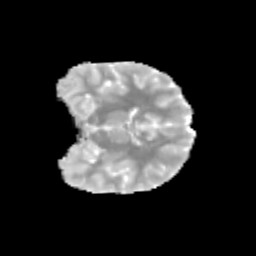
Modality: MD
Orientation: coronal
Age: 10
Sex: male
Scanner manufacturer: siemens
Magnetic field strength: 3 T
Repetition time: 3.8 s
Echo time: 0.07 s